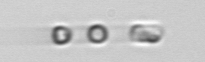
Label: Skeletonema